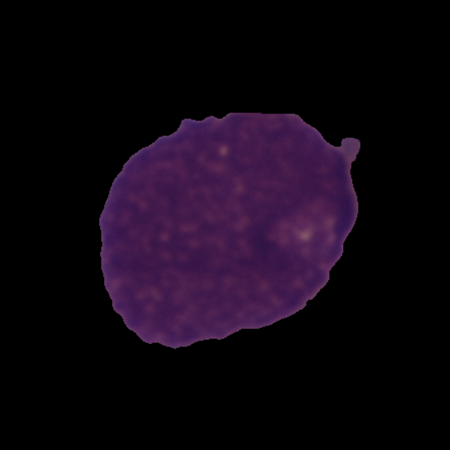
Label: cancer